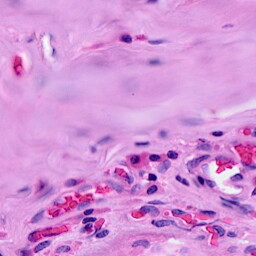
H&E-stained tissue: Breast